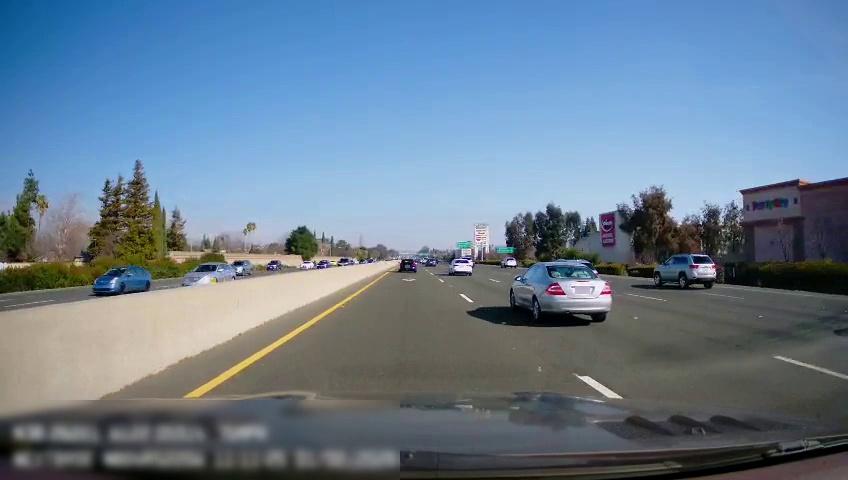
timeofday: Day
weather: Sunny
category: Drivable Space
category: Drivable Space
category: Vehicles | Car
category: Vehicles | Car
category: Vehicles | Car
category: Vehicles | Car
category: Vehicles | Car
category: Vehicles | Car
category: Vehicles | Car
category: Vehicles | Car
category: Vehicles | SUV
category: Vehicles | Other LV
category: Vehicles | SUV
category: Vehicles | Car
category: Vehicles | Car
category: Vehicles | SUV
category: Vehicles | SUV
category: Vehicles | Car
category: Lanes | Alternate Lane
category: Lanes | Current Lane
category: Lanes | Current Lane
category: Lanes | Alternate Lane
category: Lanes | Alternate Lane
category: Lanes | Opposite Lane
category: Lanes | Opposite Lane
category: Lanes | Opposite Lane
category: Traffic | Signs
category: Traffic | Signs